Field crop: maize
Growth stage: 2
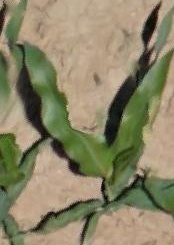
Species: maize